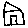
Label: house